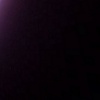
Label: space